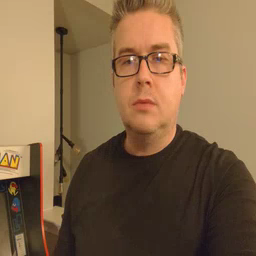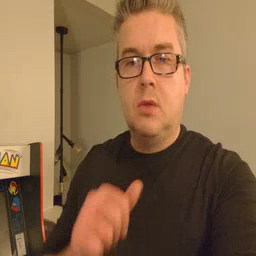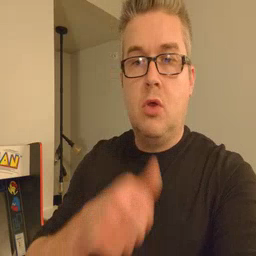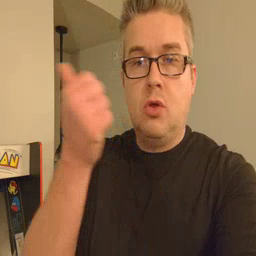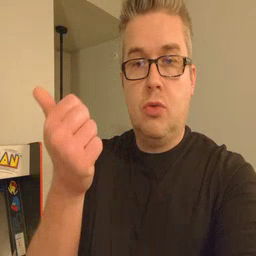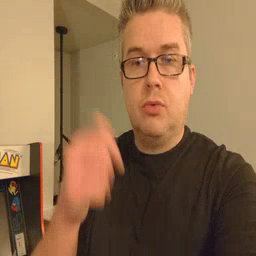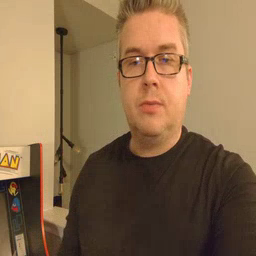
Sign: another